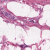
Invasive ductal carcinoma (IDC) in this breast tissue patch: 1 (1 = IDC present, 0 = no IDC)